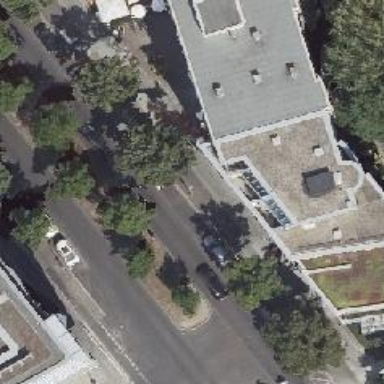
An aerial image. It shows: Residential building with flat roof.